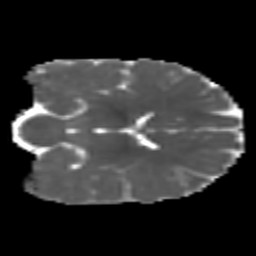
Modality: MD
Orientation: coronal
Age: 6
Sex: male
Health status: healthy